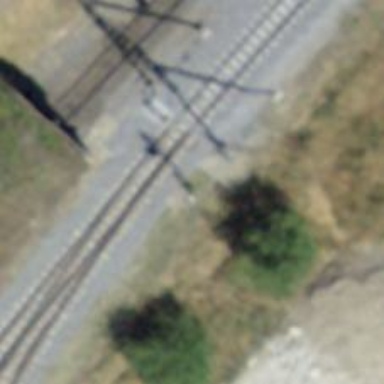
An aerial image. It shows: Railway signal.